Question: I have a react project, and yesterday I deployed it in vercel, now I have a CORS issue. Could you tell me how can I solve it?
Thanks in advance.

I want to deploy a react project using an API from Zoho Catalog. here my request.
'''
useEffect(()=>{
const peticion = fetch(urlPost,{
method: 'POST',
});
peticion
.then((ans)=>{return ans.json()})
.then((resp)=>{
const reslt = resp.access_token;
return fetch(urlGet,{
method: "GET",
headers:{
'Authorization':'Zoho-oauthtoken ${reslt}',
}}
)})
.then((answer) => { return answer.json() })
.then((resp) => {
const result = resp.data
setData(result)
setFiltered(result)
})
},[])
'''
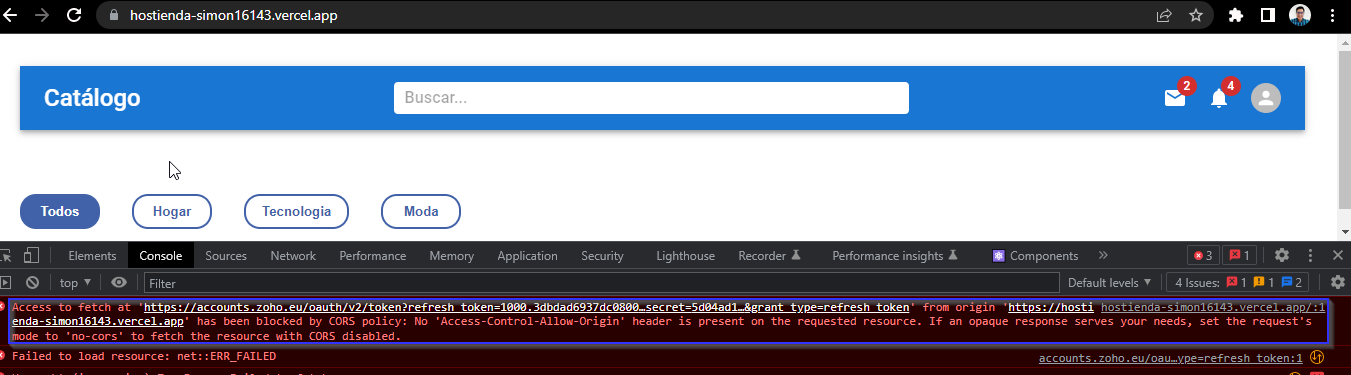
Answer: There are 2 ways of dealing with it. The first method would be allowing cors in your server, if you have a nodejs server then you can add the following code into your server.js file
'''
const cors = require("cors")
app.use(cors())
'''
if you don't have a nodejs server then you can google how to enable cors in the respective language your server is using. This only works if you have access to the server, if you don't have access to your server you can try the second method.
The second method would be using a proxy server. You can follow this <URL>